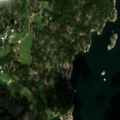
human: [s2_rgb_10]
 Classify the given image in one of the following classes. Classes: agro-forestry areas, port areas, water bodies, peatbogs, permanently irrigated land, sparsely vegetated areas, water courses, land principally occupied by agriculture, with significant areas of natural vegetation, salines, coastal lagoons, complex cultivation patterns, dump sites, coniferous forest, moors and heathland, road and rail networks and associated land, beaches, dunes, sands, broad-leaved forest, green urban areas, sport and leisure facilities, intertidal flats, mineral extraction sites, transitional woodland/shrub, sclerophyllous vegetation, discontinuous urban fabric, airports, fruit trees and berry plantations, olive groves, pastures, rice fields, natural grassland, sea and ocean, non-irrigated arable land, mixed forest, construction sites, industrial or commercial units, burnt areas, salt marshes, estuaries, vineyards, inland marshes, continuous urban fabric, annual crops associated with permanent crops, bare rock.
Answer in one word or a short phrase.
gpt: discontinuous urban fabric, mixed forest, sea and ocean